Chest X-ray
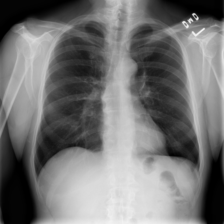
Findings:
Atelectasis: negative
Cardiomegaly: negative
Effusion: negative
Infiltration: positive
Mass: negative
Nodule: negative
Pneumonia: negative
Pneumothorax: negative
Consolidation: negative
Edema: negative
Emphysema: negative
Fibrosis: negative
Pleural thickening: negative
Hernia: negative